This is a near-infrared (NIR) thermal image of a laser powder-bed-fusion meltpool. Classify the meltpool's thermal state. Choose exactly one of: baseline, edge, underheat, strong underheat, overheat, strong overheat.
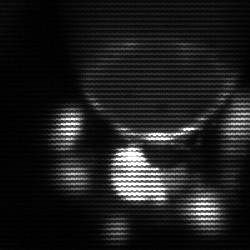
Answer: edge